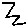
Label: zigzag